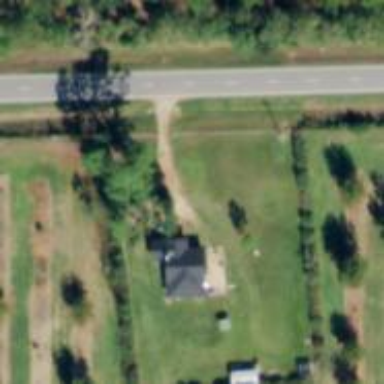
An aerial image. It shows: Driveway.